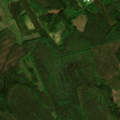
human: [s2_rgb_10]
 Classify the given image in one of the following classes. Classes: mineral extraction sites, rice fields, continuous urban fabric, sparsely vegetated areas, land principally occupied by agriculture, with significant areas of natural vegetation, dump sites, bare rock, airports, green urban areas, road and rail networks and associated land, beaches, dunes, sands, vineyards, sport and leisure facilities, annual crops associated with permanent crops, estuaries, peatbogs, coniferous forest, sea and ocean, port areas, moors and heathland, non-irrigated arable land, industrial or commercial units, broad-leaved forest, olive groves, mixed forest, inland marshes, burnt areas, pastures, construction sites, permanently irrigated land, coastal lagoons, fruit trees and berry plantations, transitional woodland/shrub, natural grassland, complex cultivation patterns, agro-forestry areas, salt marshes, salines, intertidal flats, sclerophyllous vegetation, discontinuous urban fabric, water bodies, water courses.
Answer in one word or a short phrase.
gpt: coniferous forest, mixed forest